RGB frame:
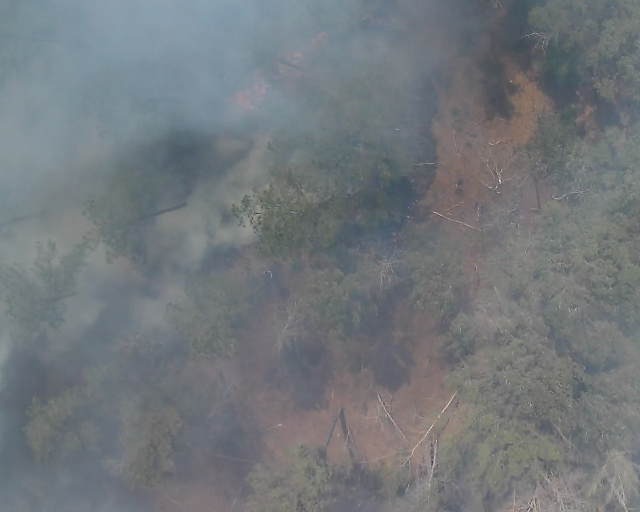
Thermal frame:
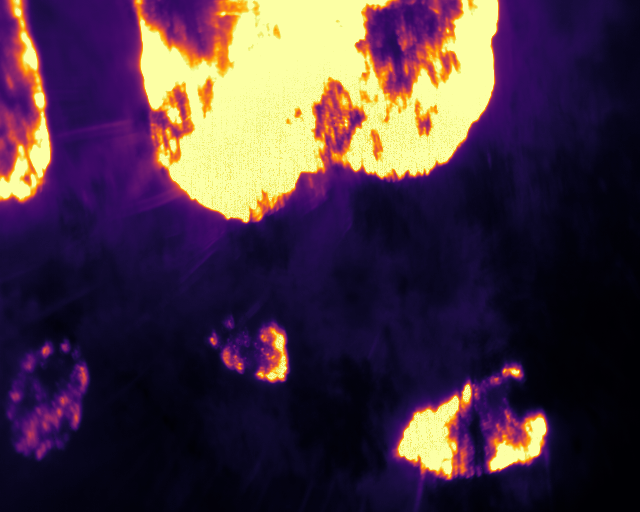
Captured: 2026-02-26 02:29:06
Pixels at or above 80 °C: 75742 (fraction of frame: 0.2311)